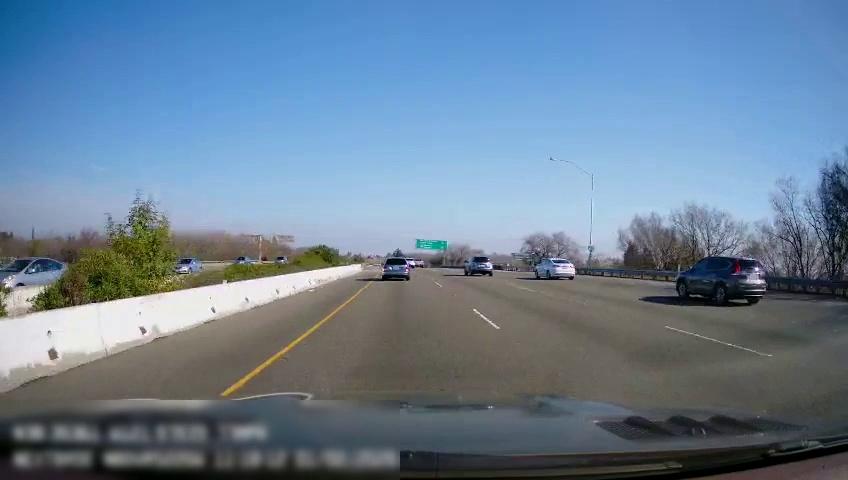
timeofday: Day
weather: Sunny
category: Drivable Space
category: Vehicles | Car
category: Vehicles | Car
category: Vehicles | Car
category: Vehicles | Car
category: Vehicles | Car
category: Vehicles | SUV
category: Vehicles | SUV
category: Vehicles | Car
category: Vehicles | SUV
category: Lanes | Current Lane
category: Lanes | Current Lane
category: Lanes | Alternate Lane
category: Lanes | Alternate Lane
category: Traffic | Signs